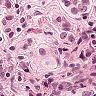
Metastatic tissue present: yes